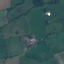
Label: Pasture